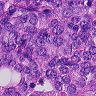
Metastatic tissue present: yes